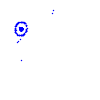
Particle: electron